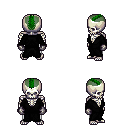
a pixel art fantasy rpg character, male body template, skeleton, gray robe, white pants, green short mohawk hairstyle, metal gloves, four views (front, back, left, right), 2x2 character sprite sheet, small pixel art, hard edges, no anti-aliasing